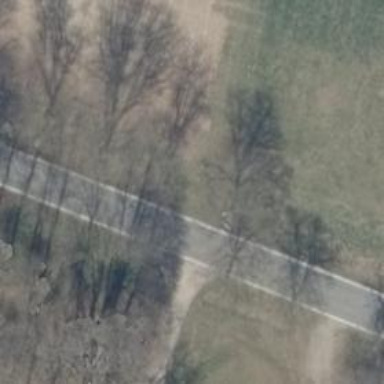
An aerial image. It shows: Secondary road with asphalt surface.